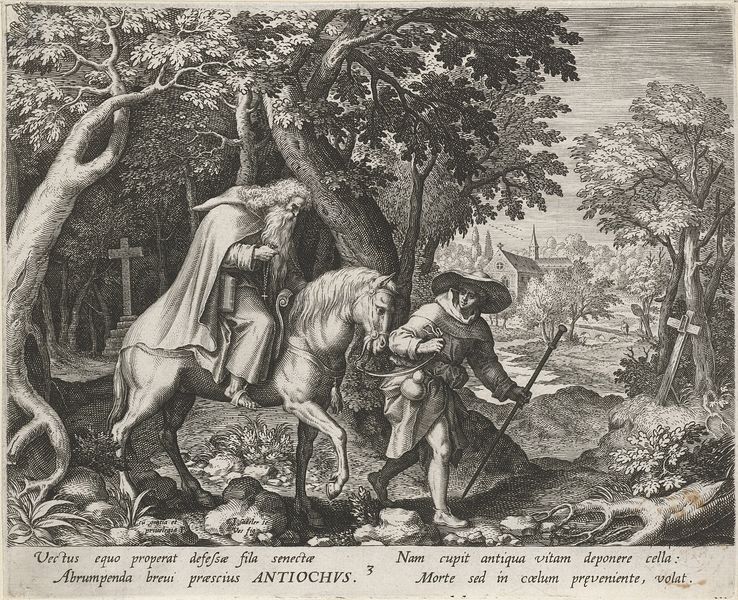
Titel: Heilige Antiochus als kluizenaar
Künstler: Johann (I) Sadeler
Standort: Amsterdam
Institution: Rijksmuseum
Schlagwörter: homme, chapeau, gravure, cheval, église, chemin, baton, forêt, croix, hommes, bible, guide, s, calvaire, gourde, éebible, rosaire